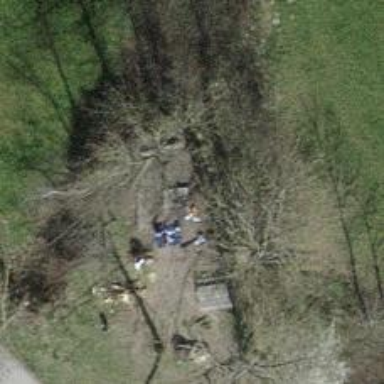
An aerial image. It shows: Picnic site for tourists.